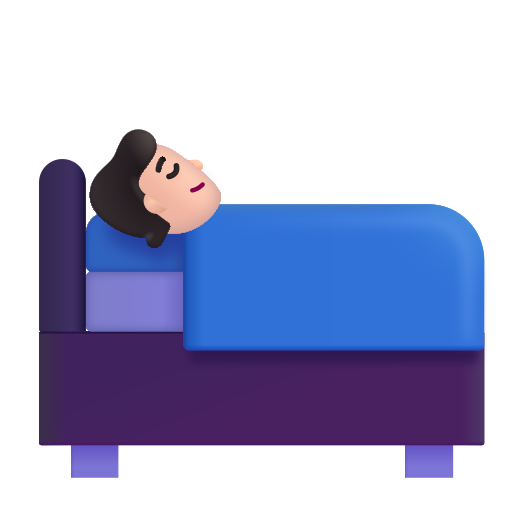
person in bed color light